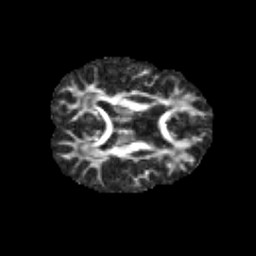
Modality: FA
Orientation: axial
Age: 13
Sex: male
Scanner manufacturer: siemens
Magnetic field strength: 3 T
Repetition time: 3.8 s
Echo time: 0.07 s